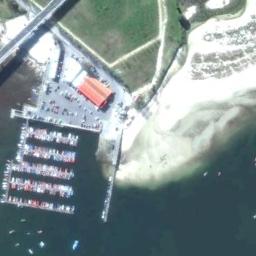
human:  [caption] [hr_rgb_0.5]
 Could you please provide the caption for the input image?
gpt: There are numerous ships of different shapes and sizes in the harbor .

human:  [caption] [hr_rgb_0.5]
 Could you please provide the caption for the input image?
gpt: There are more ships in the middle of the harbor .

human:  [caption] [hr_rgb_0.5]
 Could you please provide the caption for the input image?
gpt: The harbor has lots of neatly docked boats and a lawn, A beach and a parking lot are next to the harbor .

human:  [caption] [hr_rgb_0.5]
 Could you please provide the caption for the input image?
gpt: Many ships are neatly moored on the sea next to the harbor next to the buildings and lawns .

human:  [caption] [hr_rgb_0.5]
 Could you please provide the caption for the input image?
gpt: There are many ships and an orange building at the harbor .